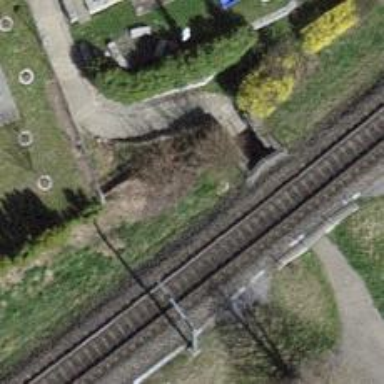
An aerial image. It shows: Bridge over railway with electrified contact lines.